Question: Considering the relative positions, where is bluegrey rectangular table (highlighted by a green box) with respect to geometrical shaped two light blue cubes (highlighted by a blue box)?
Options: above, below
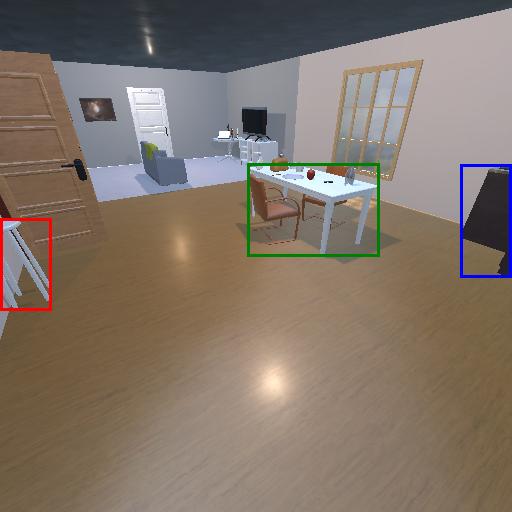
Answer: above